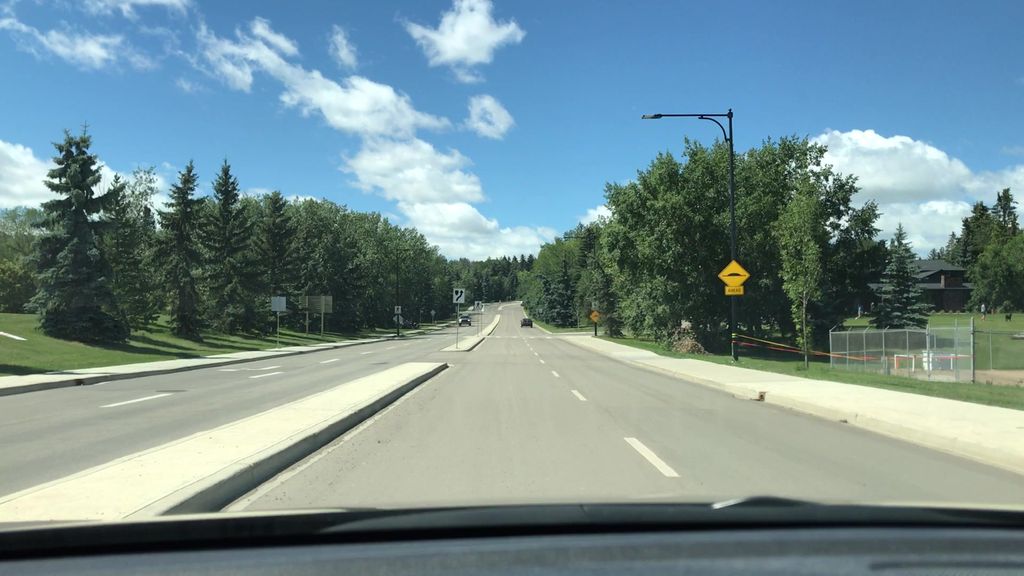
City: edmonton